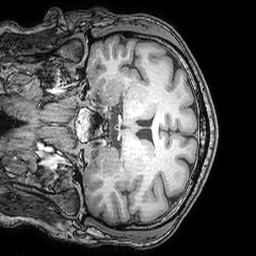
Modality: T1w
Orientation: coronal
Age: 34
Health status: ill
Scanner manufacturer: philips
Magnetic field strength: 3 T
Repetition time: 0.007 s
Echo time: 0.0035 s